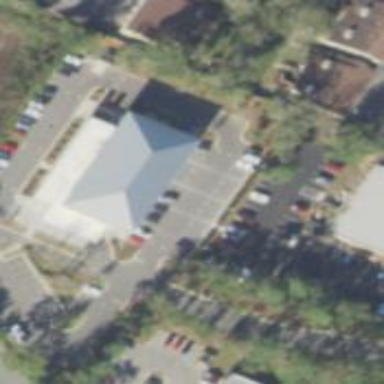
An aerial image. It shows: Parking space is available.